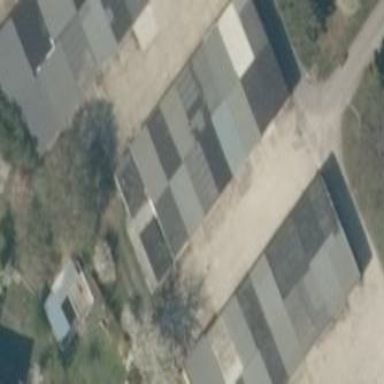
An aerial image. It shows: Building used for garages.